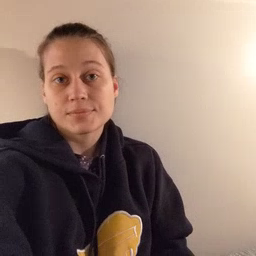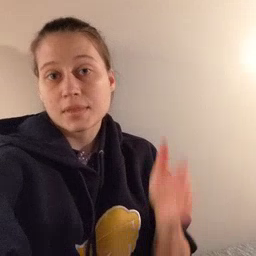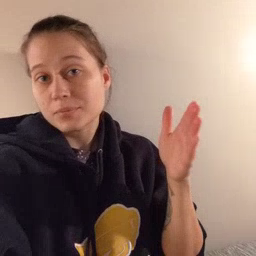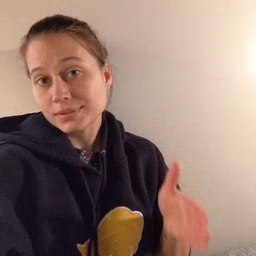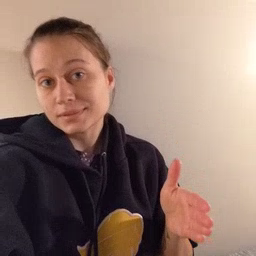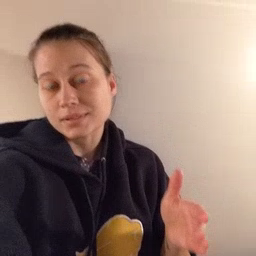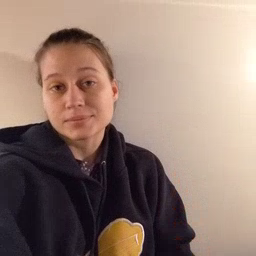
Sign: beside